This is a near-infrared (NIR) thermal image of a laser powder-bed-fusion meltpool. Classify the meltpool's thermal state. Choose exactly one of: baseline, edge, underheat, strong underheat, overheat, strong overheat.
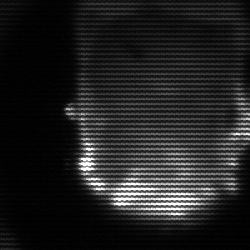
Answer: baseline